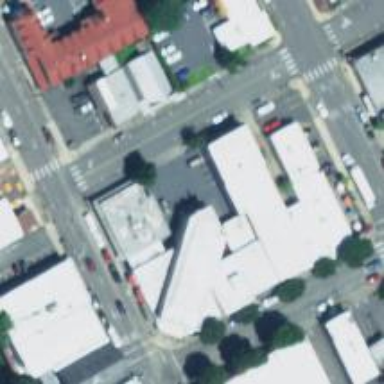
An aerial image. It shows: Post office.